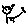
Label: cat